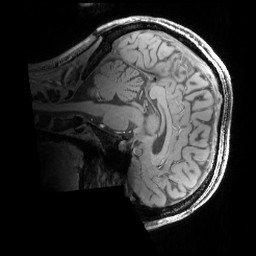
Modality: MP2RAGE
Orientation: sagittal